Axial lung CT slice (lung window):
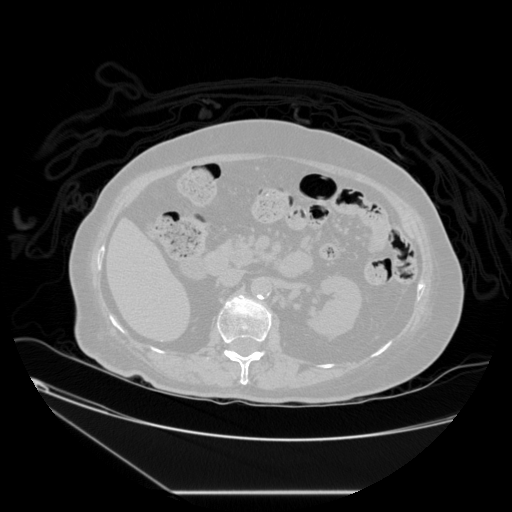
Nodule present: no